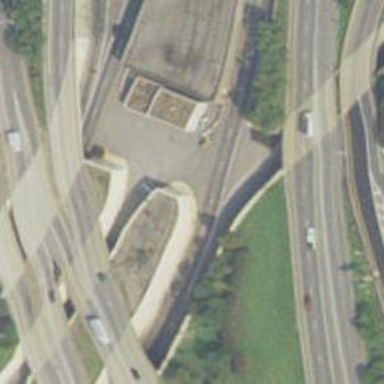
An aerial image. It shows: Asphalt motorway.